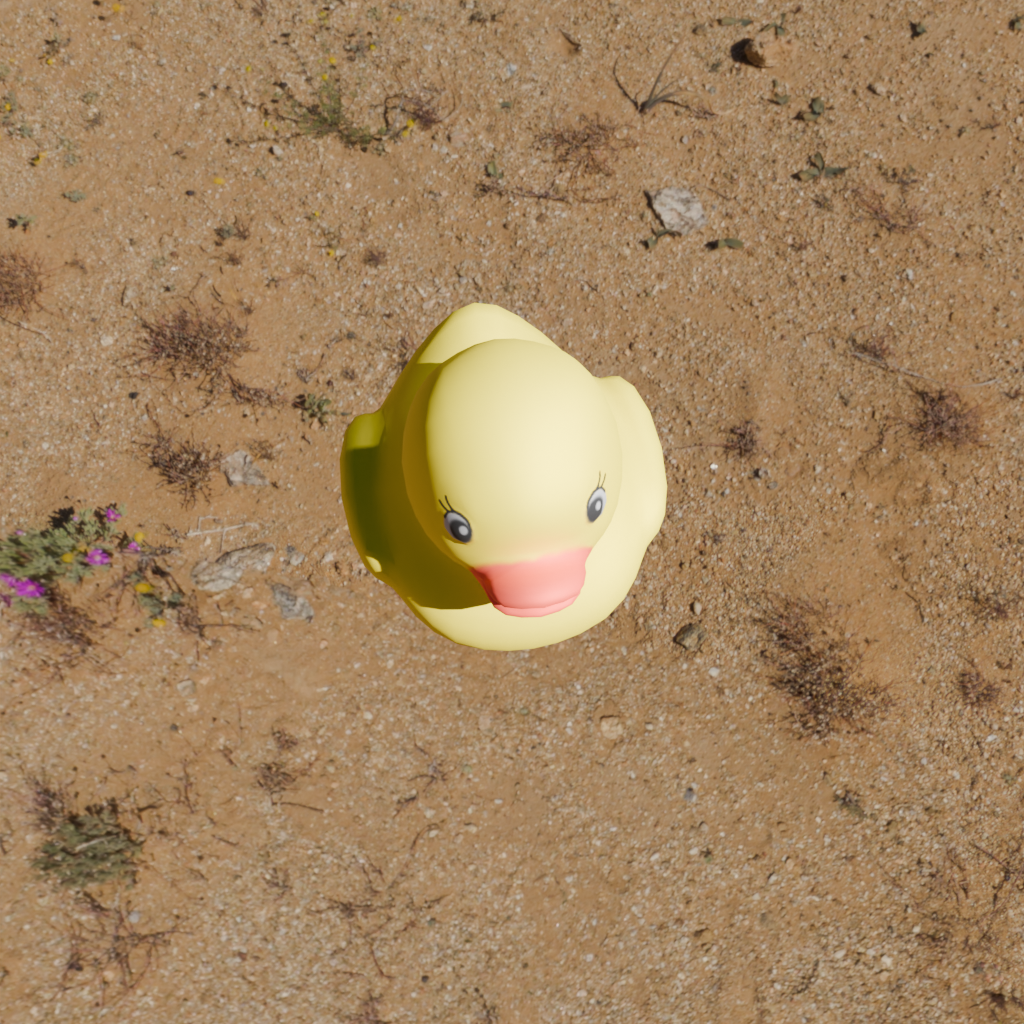
an image of a yellow rubber duck seen from <front_top> in a sunny desert landscape with a clear sky.